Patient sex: F
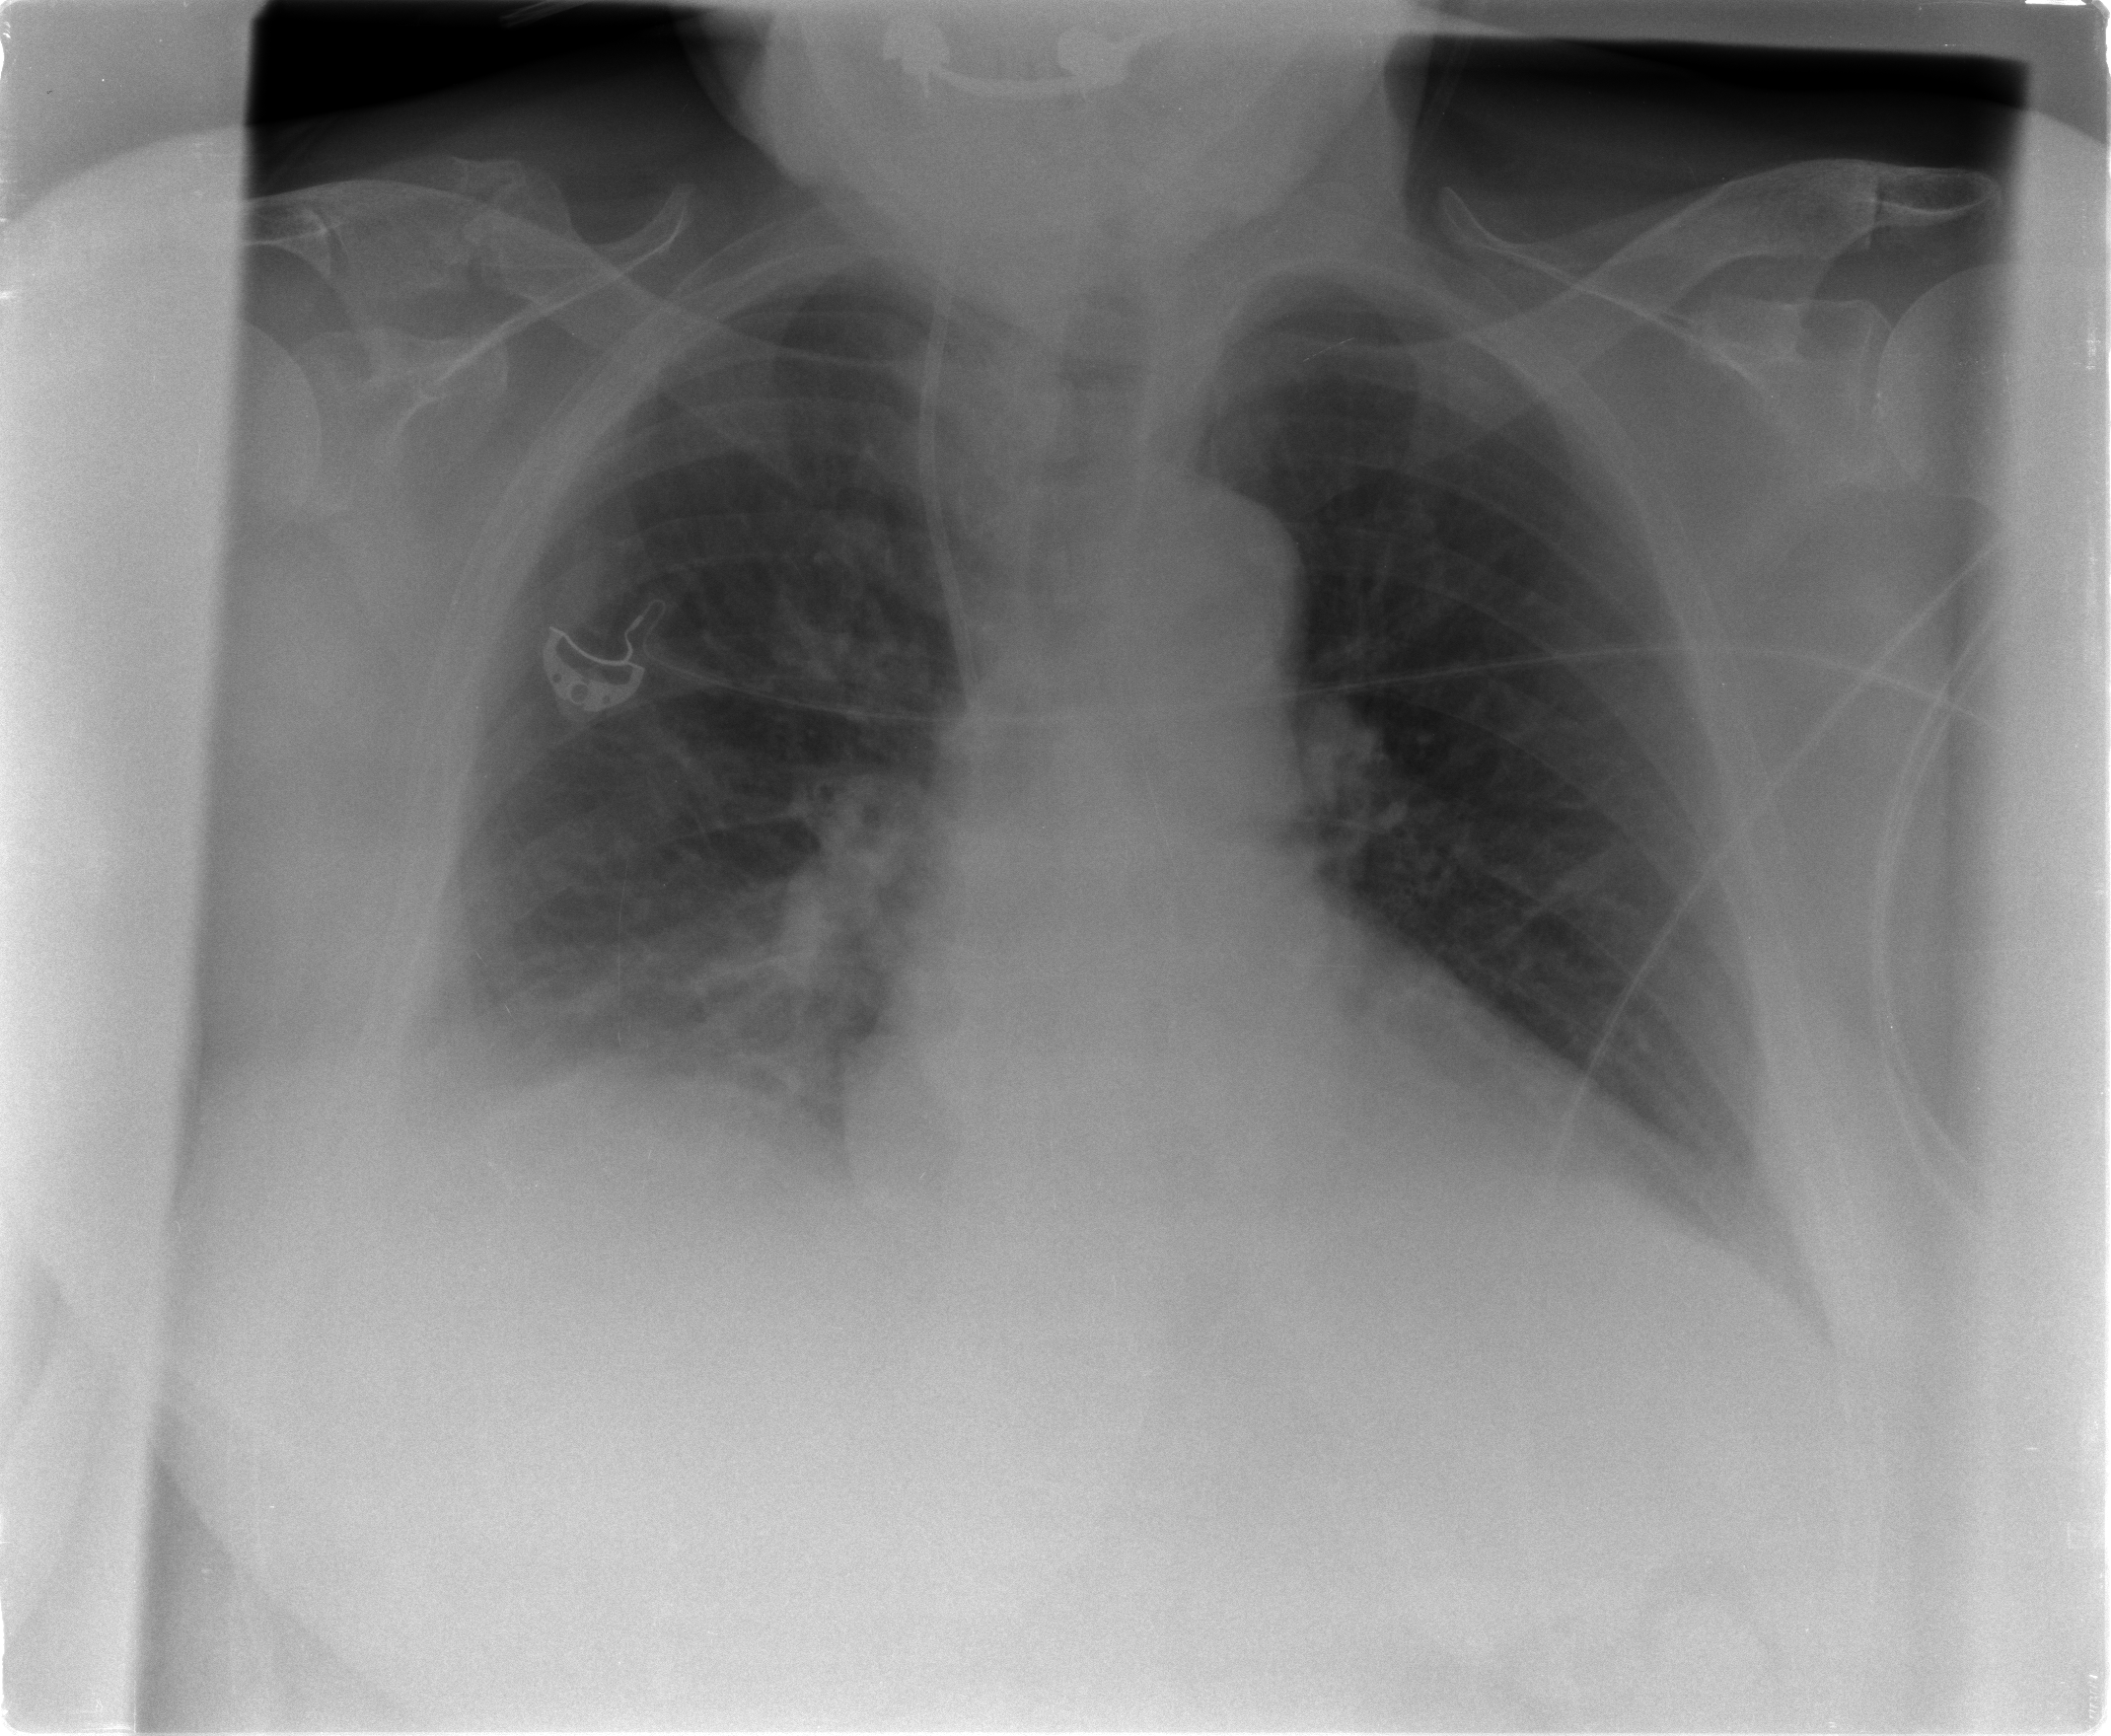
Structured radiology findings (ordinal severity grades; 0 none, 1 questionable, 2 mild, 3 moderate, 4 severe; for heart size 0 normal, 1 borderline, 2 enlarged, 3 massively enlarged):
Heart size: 0
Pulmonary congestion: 0
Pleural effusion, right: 2
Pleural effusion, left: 0
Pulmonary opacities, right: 1
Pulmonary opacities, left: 0
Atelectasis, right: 2
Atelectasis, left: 0